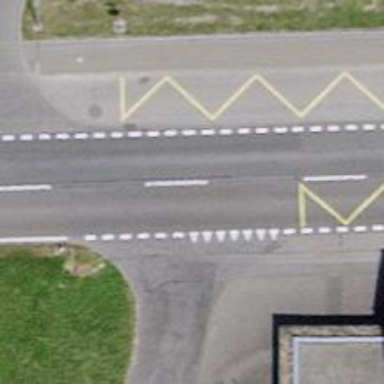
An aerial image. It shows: Bus stop equipped with public transport stop position.